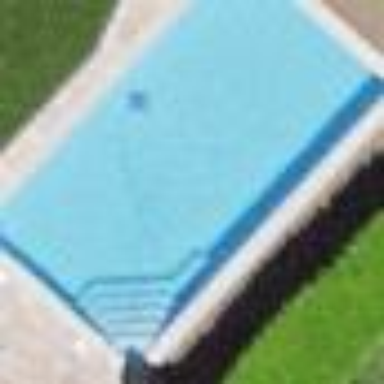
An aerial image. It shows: Swimming pool located in leisure land.